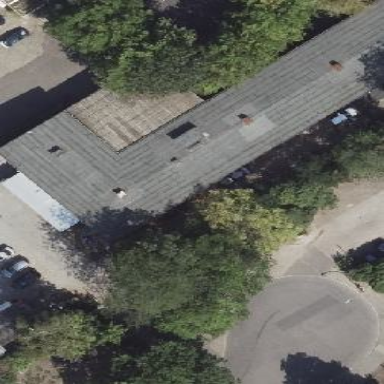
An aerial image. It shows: Commercial building with flat roof.